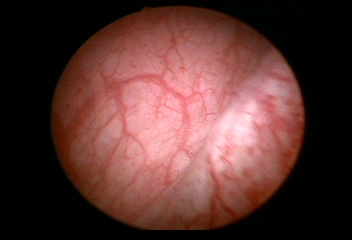
Modality: WLC
Class: Normal mucosa
Bladder cancer association: No